Question: I'm using a Digital-7 Typeface for a pair of TextViews. The problem with the TextViews is that whenever I use the character "1" in it, the characters left of the "1" get pushed back and they lose their proper spacing. As seen here:

You can see the 9's are properly in place while the 1's get squished together. Is there any piece of code that can help me fix this or do I need a better Typeface?
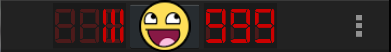
Answer: As what Der Golem said, switching to a monospace Typeface fixed my issue.